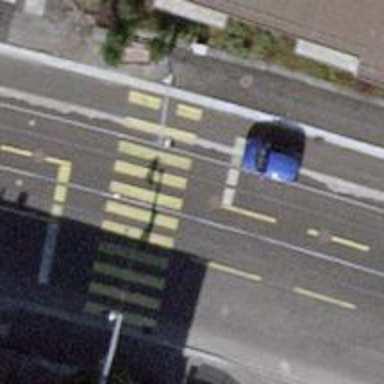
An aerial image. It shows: Tram crossing on the railway.